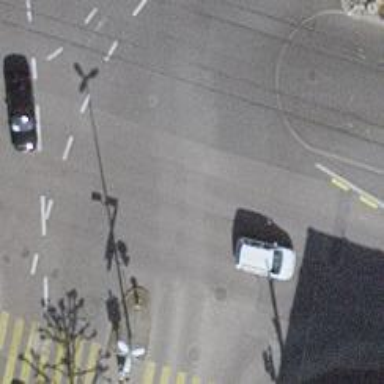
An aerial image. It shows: Road with traffic signals.